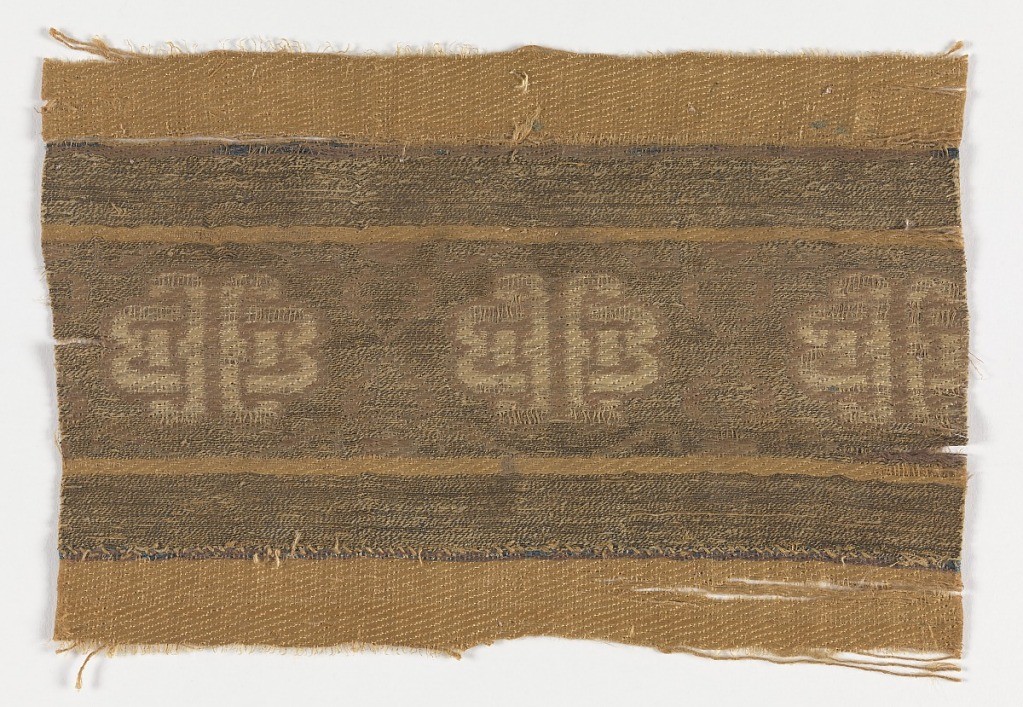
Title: Fragment
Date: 13th century
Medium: silk, metallic Technique: twill with complementary wefts and inner warps (samite)
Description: Portion of a horizontal band with a fret pattern motif.